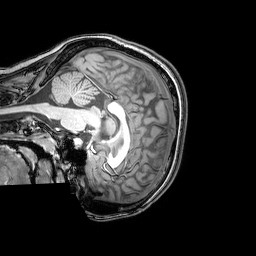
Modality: T1w
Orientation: sagittal
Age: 23
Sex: female
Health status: healthy
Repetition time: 0.081 s
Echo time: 0.037 s